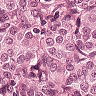
Metastatic tissue present: yes